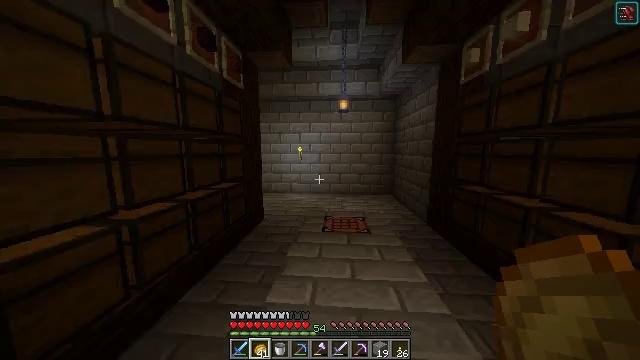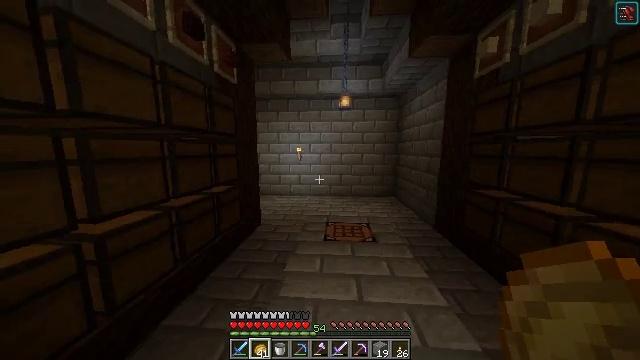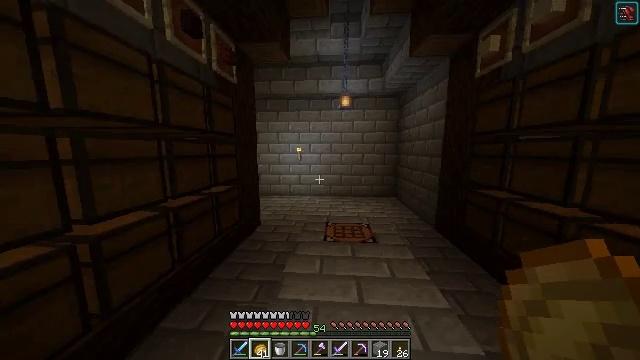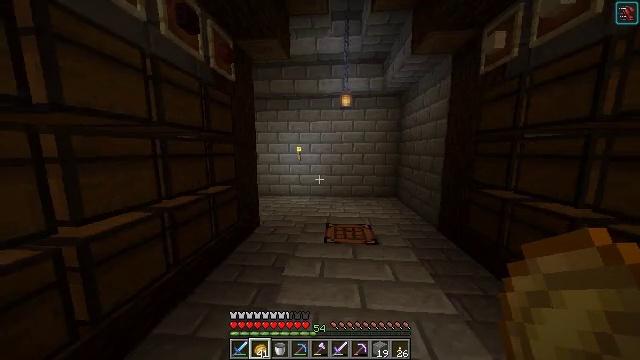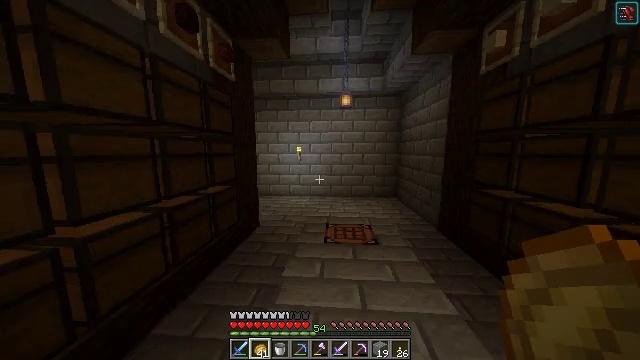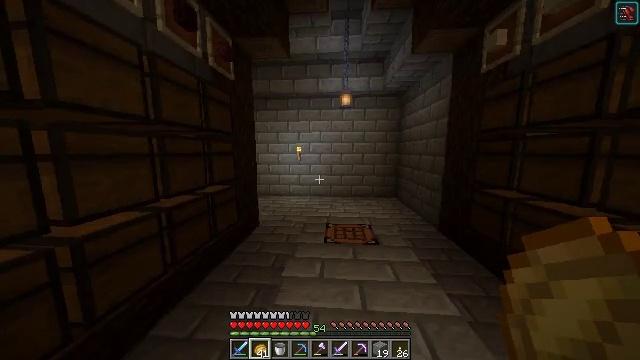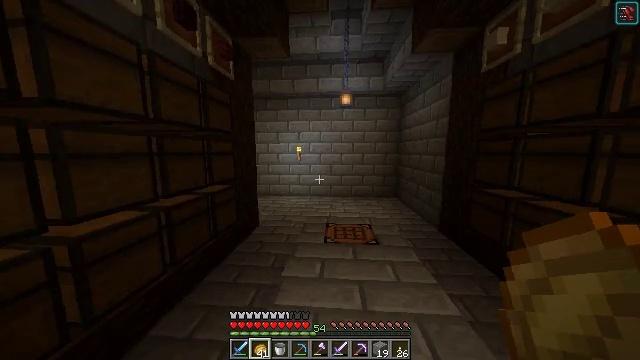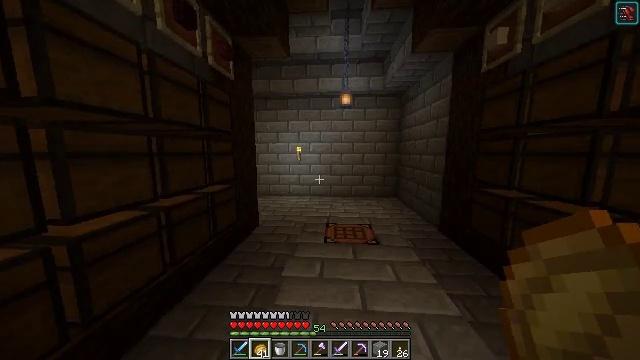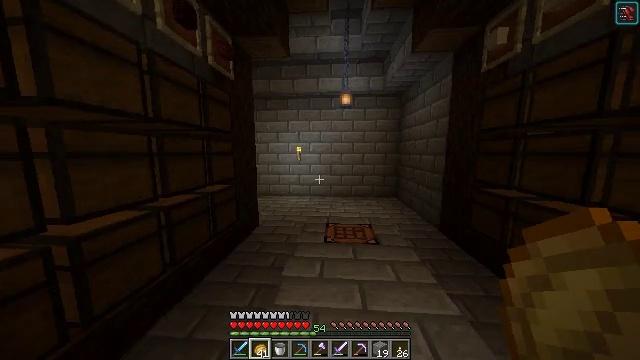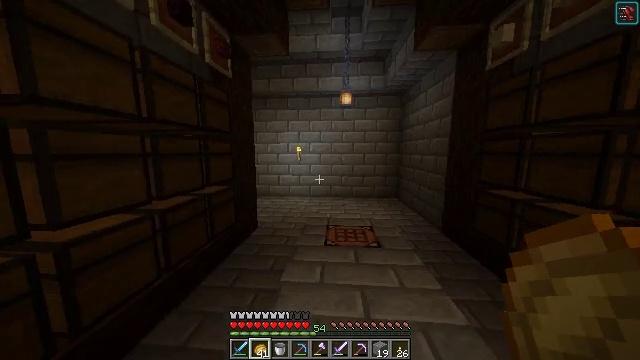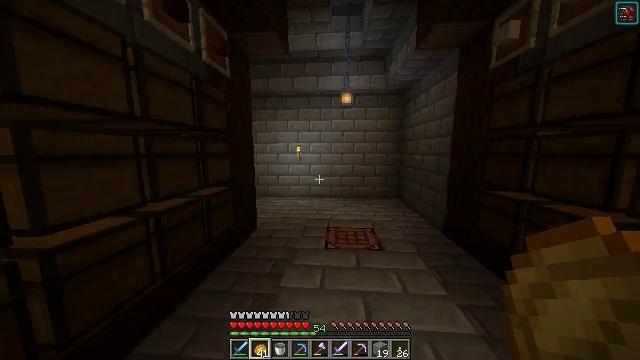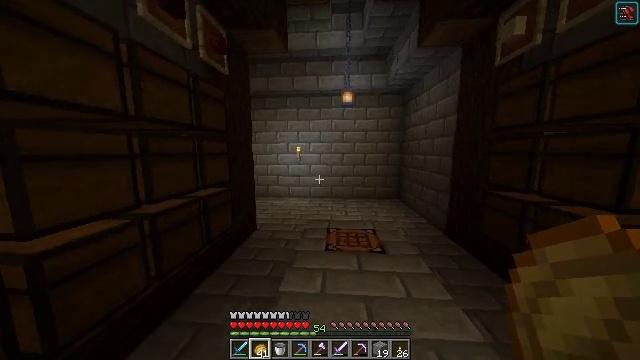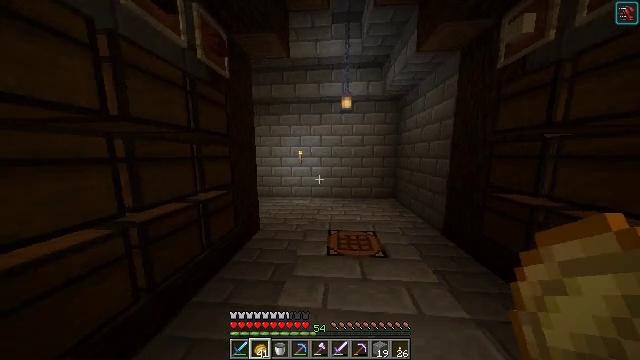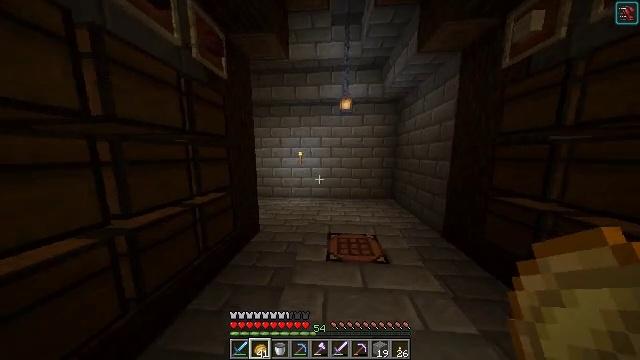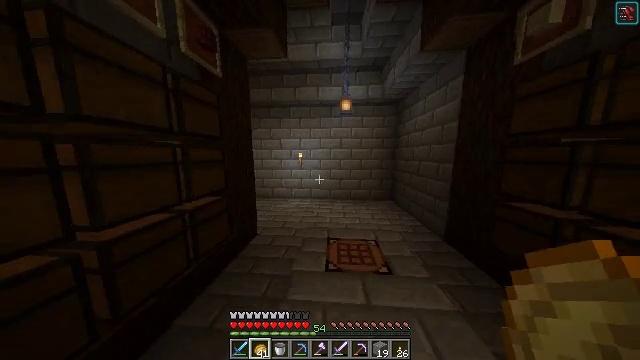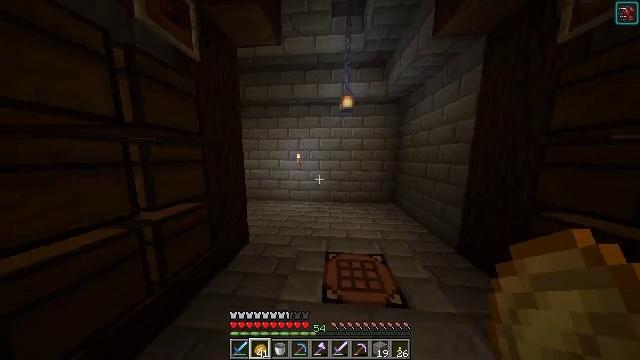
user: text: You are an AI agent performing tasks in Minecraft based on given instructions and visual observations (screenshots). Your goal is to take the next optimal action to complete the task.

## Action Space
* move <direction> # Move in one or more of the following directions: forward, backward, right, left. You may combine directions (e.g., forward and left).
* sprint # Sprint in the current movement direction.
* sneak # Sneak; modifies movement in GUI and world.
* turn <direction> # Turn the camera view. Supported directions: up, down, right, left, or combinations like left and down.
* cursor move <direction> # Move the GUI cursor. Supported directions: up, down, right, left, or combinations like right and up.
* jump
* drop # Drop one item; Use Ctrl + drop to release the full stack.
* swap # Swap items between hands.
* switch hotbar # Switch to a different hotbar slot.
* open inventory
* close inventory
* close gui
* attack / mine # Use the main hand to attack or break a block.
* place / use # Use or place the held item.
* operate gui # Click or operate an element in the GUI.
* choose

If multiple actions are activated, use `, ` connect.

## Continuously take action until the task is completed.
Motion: motion action
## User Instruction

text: Turn regular ice into packed ice at the crafting table.
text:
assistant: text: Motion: move forward, use / place
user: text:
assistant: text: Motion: move forward
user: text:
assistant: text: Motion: move forward
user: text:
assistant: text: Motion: move forward
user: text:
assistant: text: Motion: move forward
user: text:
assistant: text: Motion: move forward
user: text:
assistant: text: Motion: no_op
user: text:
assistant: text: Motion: no_op
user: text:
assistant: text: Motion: move forward
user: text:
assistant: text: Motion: no_op
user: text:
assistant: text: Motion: move forward
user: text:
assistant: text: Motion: move forward
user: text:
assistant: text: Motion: move forward
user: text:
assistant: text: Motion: move forward
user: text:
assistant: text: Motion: move forward
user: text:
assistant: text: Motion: move forward
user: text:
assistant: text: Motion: move forward
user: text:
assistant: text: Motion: move forward
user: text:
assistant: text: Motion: move forward, turn left
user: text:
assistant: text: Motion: move forward, turn left
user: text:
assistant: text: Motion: move forward, turn left
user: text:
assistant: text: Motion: move forward, turn left
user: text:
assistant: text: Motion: move forward, turn left
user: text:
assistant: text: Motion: move forward, turn left
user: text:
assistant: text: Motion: move forward, turn left
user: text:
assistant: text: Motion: move forward, turn left
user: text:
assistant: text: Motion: move forward, turn left
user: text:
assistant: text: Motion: move forward, turn left
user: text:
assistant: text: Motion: move forward, turn left
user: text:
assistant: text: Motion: move forward, turn left